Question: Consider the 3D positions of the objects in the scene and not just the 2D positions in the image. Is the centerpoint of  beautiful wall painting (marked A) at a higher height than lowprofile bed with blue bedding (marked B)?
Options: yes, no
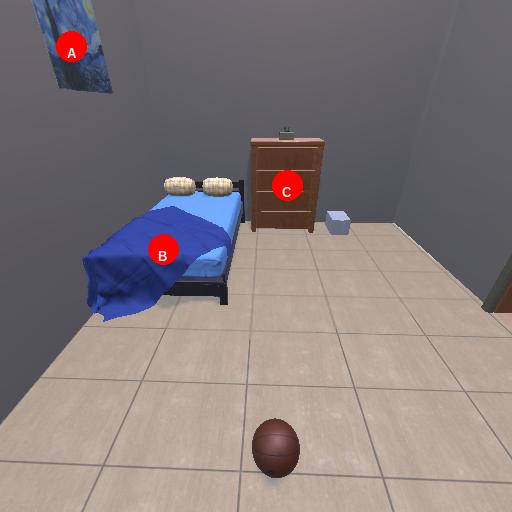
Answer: yes